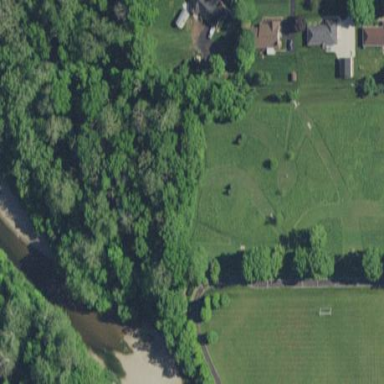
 perfect for leisurely sports activities."